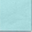
Piece: xx